Question: <URL>
I have 2 buttons, clicking either should fade them both out(their container), and then appends the 'deleteXhtml' variable to the '.delete_x_here' hidden div and fade in the delete button.
This seems like it should be straight forward, perhaps my DOM traversing is messed up?
I notice this in the Chrome console:

HTML
'''
<table>
<tr>
<td class="incoming-actions">
<div class="delete_x_here"></div>
<div class="button_td">
<div id="choice-accept-request" class="request-btn quick-accept"></div>
<div id="choice-deny-request" class="request-btn quick-deny"></div>
</div>
</td>
</tr>
'''
jQuery
'''
$('.request-btn').unbind('click').bind('click', function() {
var $tr = $(this).closest("tr");
var btnArea = $(this).closest('.incoming-actions');
var btnAccept = $(this).closest('.incoming-actions #choice-accept-request');
var btnDeny = $(this).closest('.incoming-actions #choice-deny-request');
var deleteBox = $(this).closest(".incoming-actions .delete_x_here");
var deleteXhtml = $('<div id="btn-delete-request" class="delete-x" title="Delete">X</div>');
var btnBox = $(this).closest('.button_td');
var user_choice = $(this).attr('id');
if (user_choice === 'choice-accept-request') {
console.log('choice-accept-request');
// Disable Buttons here while waiting on Request
$(btnAccept).css('cursor','auto');
$(btnAccept).attr("disabled", "disabled");
$(btnDeny).css('cursor','auto');
$(btnDeny).attr("disabled", "disabled");
//change buttons here
$(btnBox).fadeOut('fast', function() {
$(deleteXhtml).appendTo(deleteBox);
$(deleteBox).fadeIn('fast');
console.log('fade in delete button with appended deleteXhtml here');
});
}
});
'''
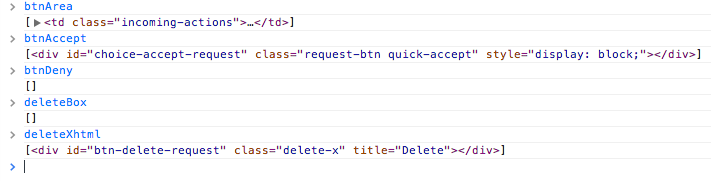
Answer: The problem is that deleteBox is not defined.
Use this to define it correctly:
'var deleteBox = $(this).parents(".incoming-actions").find(".delete_x_here");'
<URL>